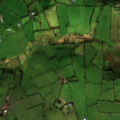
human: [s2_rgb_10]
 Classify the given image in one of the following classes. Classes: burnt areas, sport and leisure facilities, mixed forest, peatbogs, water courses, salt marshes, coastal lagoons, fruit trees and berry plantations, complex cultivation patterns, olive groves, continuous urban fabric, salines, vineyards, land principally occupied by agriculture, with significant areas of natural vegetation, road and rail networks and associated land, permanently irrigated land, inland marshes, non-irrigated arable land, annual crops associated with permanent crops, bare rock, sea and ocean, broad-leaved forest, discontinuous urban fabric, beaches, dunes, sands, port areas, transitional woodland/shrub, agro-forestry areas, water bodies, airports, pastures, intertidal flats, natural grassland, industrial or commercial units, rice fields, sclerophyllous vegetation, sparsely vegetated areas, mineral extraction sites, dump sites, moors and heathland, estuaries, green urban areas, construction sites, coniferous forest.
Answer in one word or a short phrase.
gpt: pastures